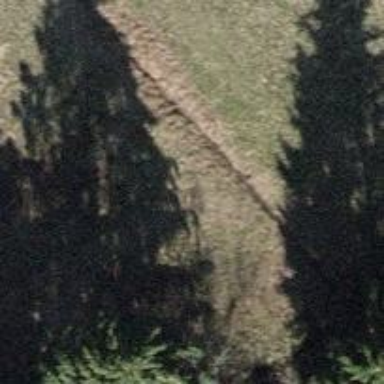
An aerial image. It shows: Ditch in the surroundings.